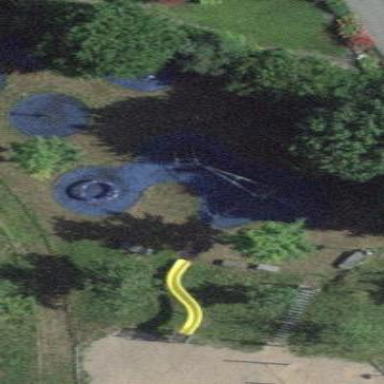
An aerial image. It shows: Playground area for leisure land.